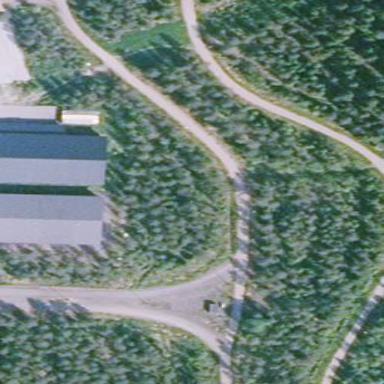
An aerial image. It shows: Nordic path road.